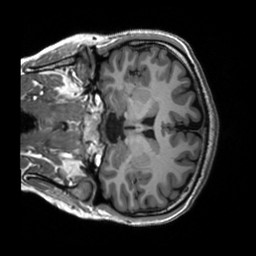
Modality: T1w
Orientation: coronal
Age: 21
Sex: female
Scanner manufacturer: siemens
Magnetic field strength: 3 T
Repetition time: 2.53 s
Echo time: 0.00227 s